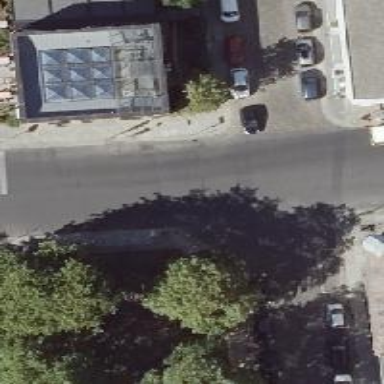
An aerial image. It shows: Unmarked crossing with pedestrian island.